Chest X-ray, AP view. Patient: 40 years old, sex F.
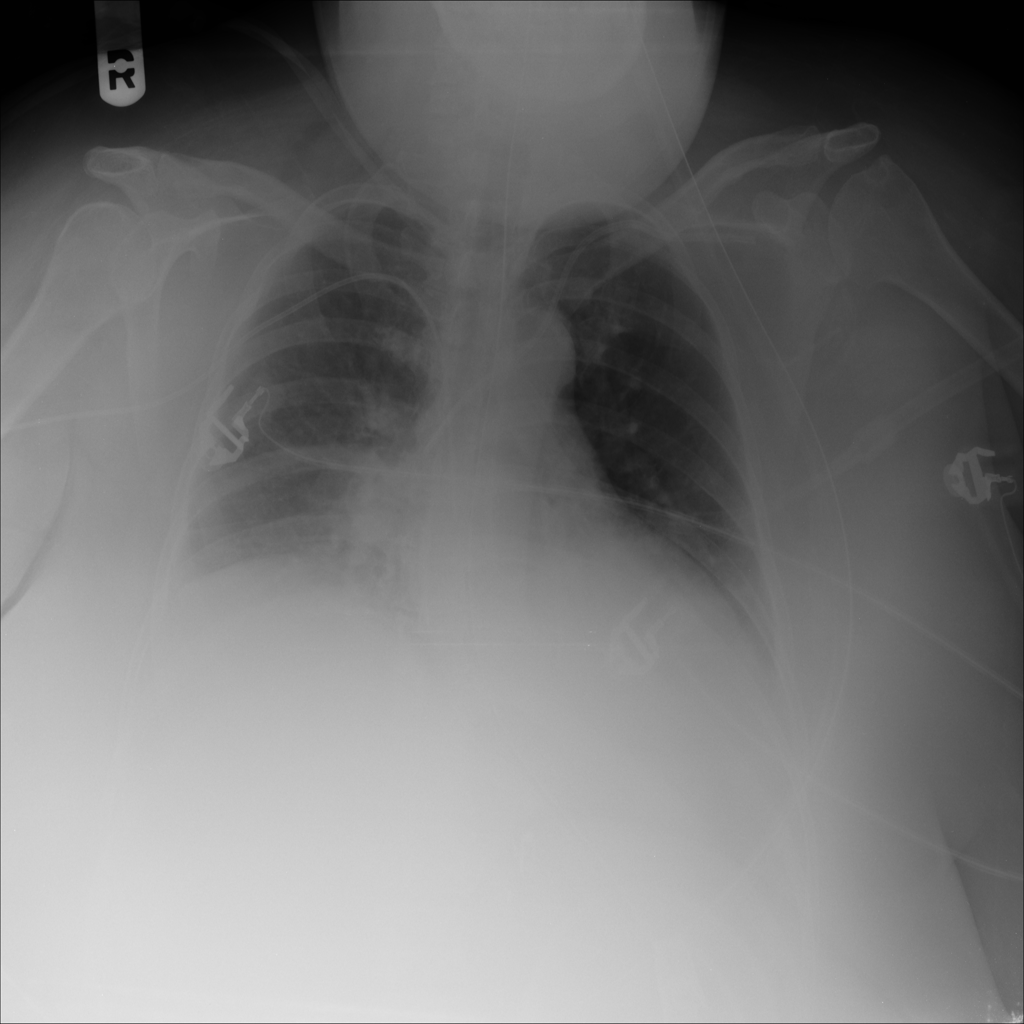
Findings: No Finding